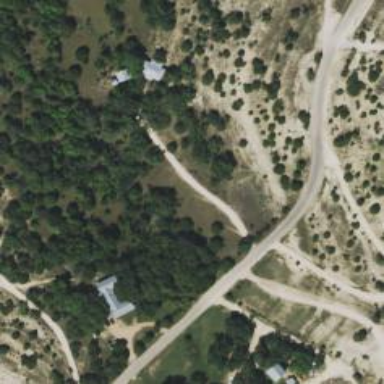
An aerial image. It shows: Driveway leading to service road.